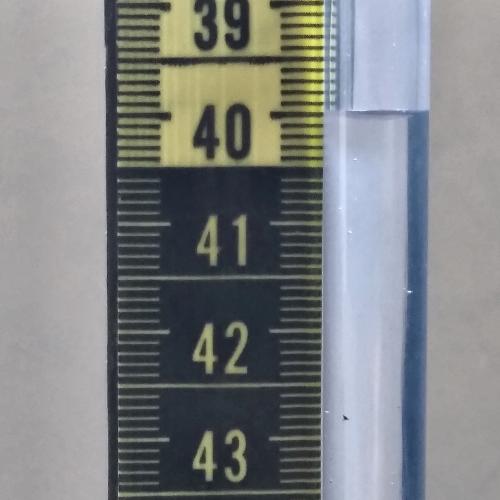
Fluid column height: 40.0 cm